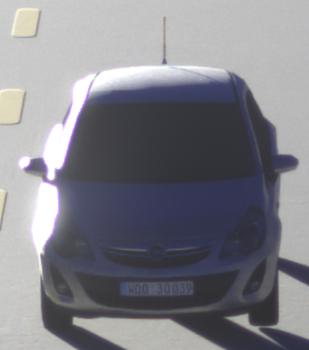
Make: Opel
Model: Corsa 1.2
Detailed model: Corsa (D)
Model produced from: 2011/01
Model produced until: 2014/08
Doors: 3
Color: white
Road condition: dry road
Daytime: sunrise or sunset
Contrast: high contrast